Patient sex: M
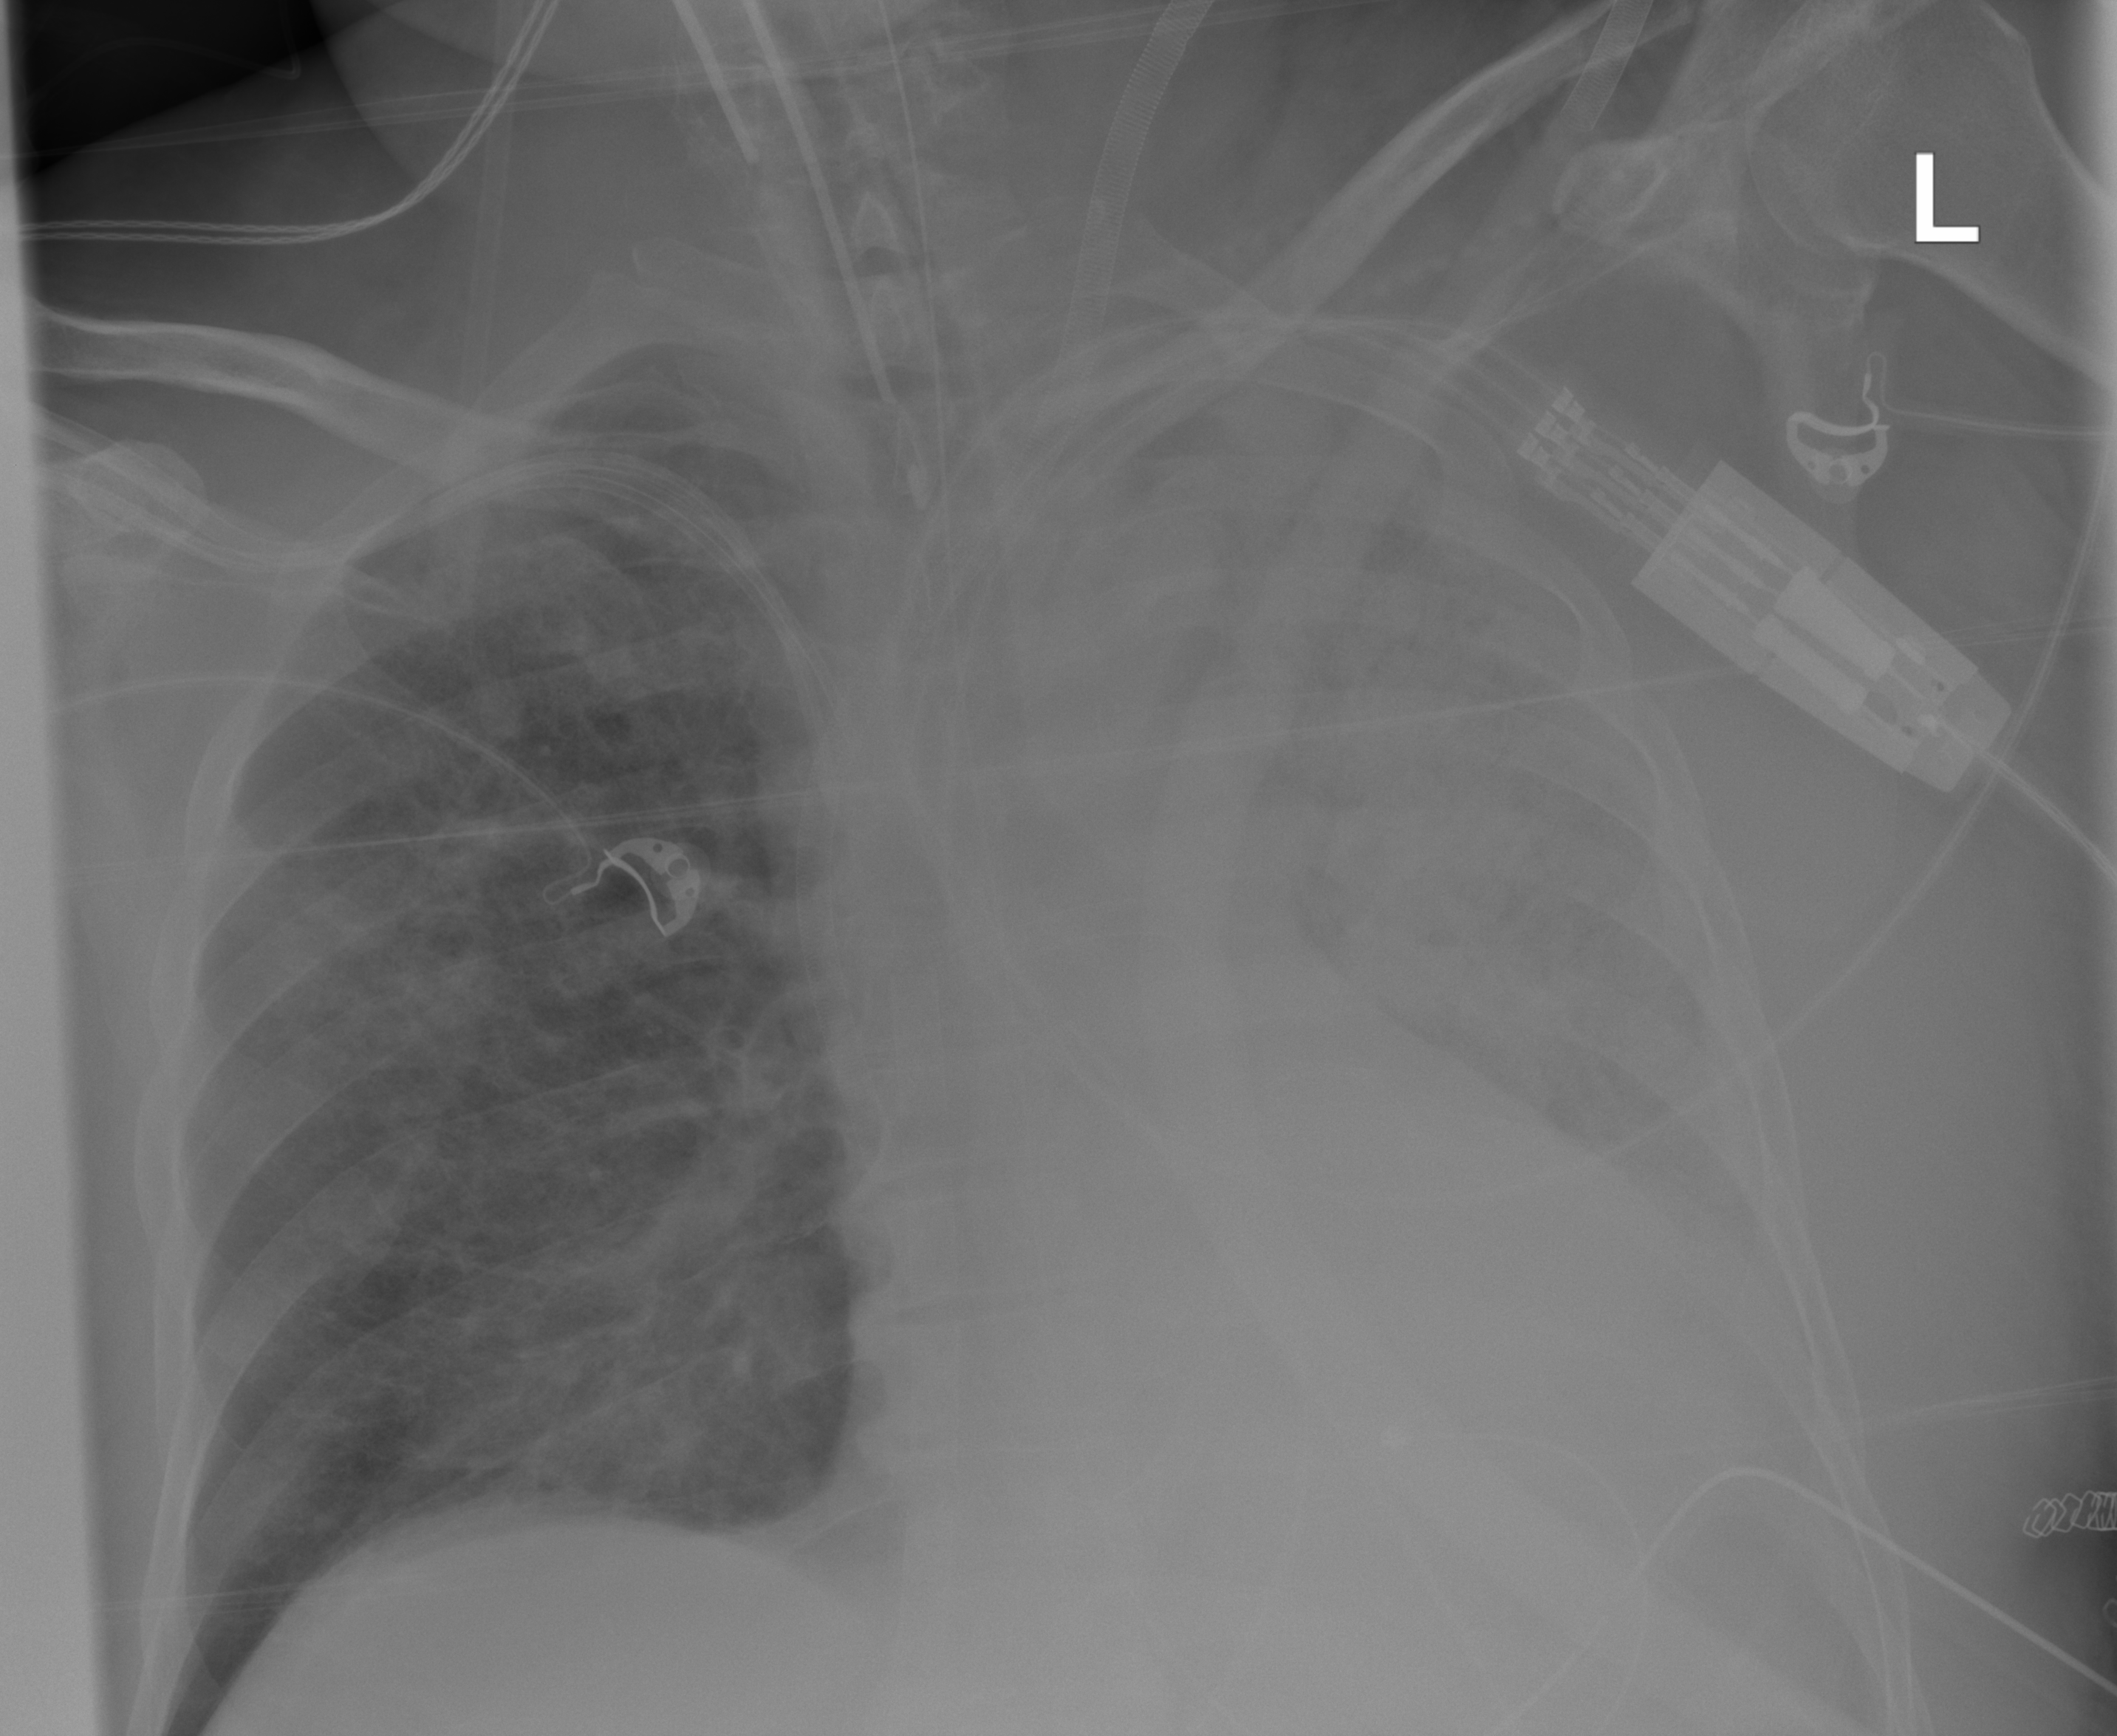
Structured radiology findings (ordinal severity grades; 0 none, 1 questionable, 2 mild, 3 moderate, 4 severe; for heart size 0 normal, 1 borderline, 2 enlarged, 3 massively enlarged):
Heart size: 0
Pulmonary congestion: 2
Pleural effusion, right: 0
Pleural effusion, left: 2
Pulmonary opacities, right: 2
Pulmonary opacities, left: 4
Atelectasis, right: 0
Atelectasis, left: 2